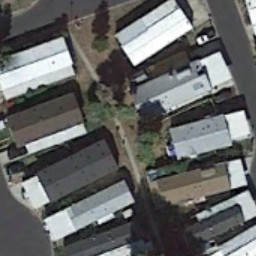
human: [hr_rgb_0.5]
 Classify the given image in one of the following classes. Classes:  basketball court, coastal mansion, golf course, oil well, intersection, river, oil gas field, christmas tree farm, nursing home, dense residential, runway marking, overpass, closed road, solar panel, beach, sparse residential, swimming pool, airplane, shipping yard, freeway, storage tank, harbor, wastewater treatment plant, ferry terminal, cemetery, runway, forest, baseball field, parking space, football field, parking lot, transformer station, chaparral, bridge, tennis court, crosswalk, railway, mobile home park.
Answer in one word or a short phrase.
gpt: mobile home park